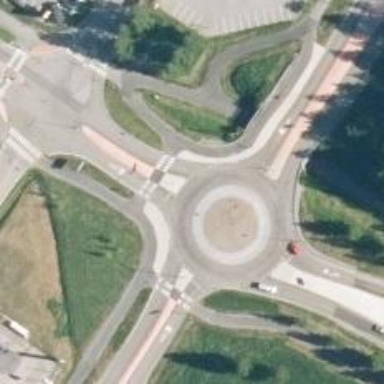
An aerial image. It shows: Secondary road with asphalt surface leading to roundabout junction.